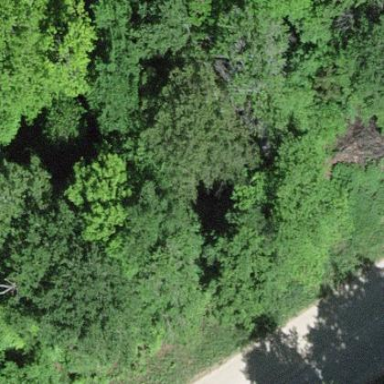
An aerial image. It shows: Forest area.